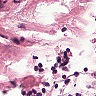
Metastatic tissue present: no